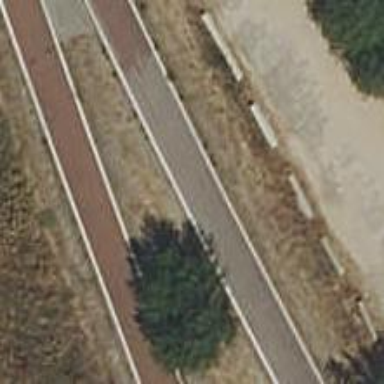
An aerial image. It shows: Cycleway.